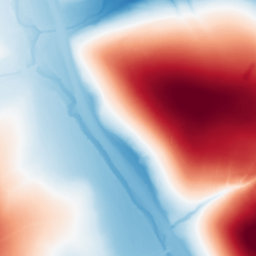
Category: trend_removal
Decomposition family: polynomial_high
Decomposition parameters: degree: 4
Upsampling method: bspline
Upsampling parameters: scale: 4
Upsampling scale: 4